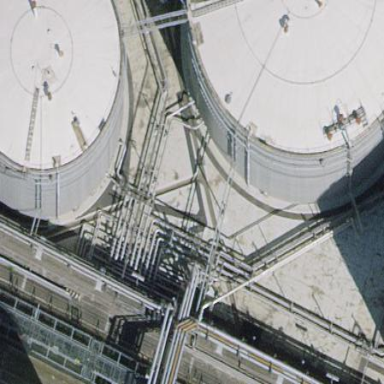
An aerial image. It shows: Storage tank building.